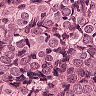
Metastatic tissue present: yes